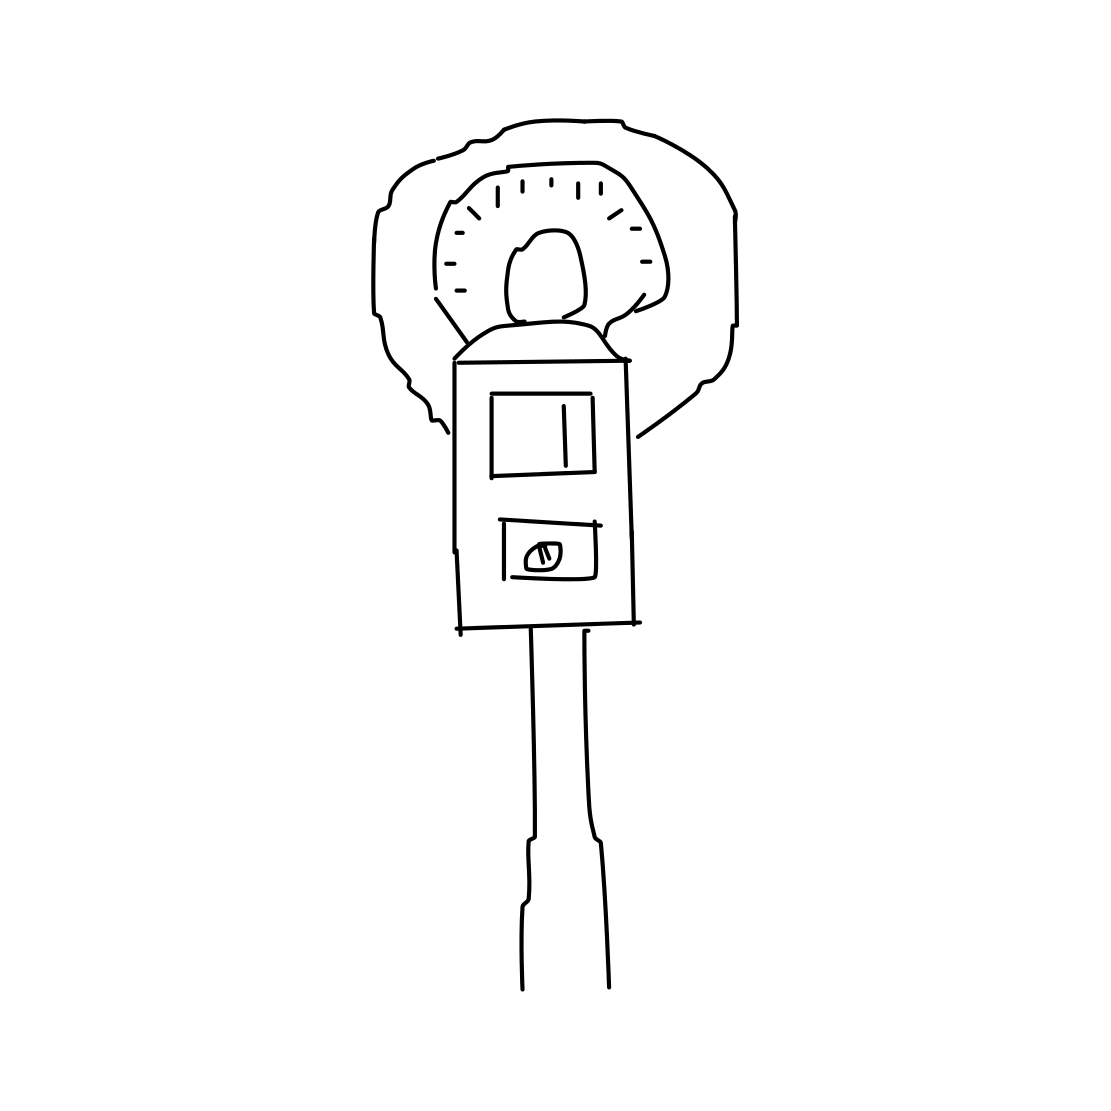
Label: parking meter